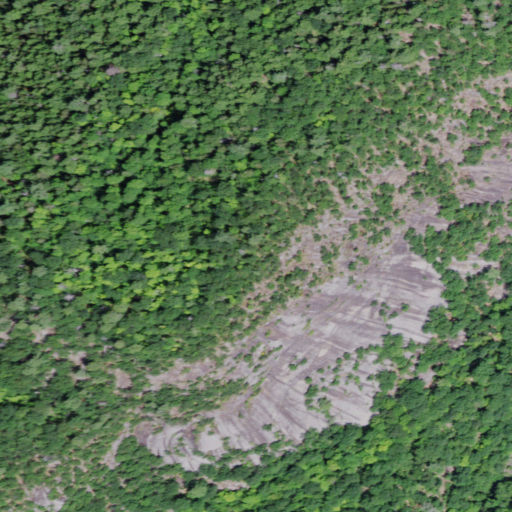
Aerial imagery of cliff(s) in New York named Moxham Point containing deciduous forest, evergreen forest, pasture, and shrub